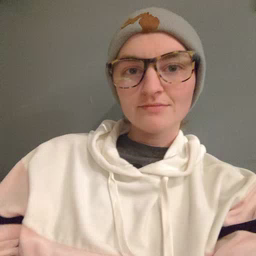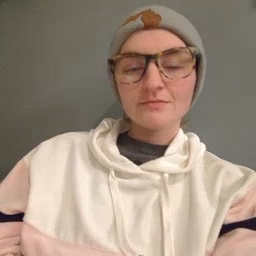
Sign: gift